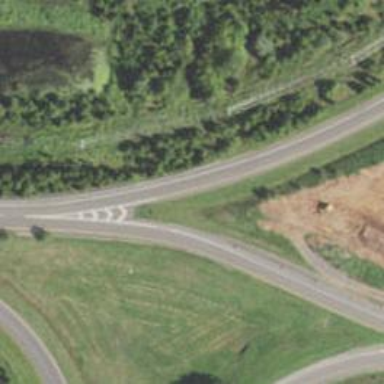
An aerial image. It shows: Trunk link road with asphalt surface.